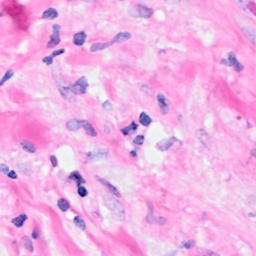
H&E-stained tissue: Breast